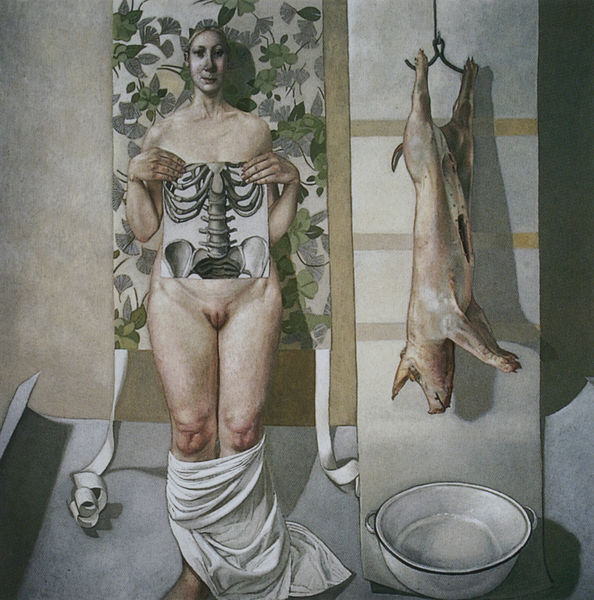
Titel: Anatomie I
Künstler: Alison Watt
Schlagwörter: akt, blätter, nackt, schatten, mädchen, frau, grau, weiss, zeichnung, tier, tuch, teppich, anatomie, falten, gesicht, schüssel, tod, tot, hände, stoff, innen, blatt, pflanzen, frontal, beine, papier, tapete, faltenwurf, nackte, knie, scham, scheide, vagina, collage, surrealismus, fleisch, knochen, geschlachtet, hacken, haken, schwein, rippen, wirbelsäule, becken, rasiert, aufgehängt, ferkel, tapeten, röntgenbild, klopapier, metzgerin, schlachtfest, schlachthaus, verstörend